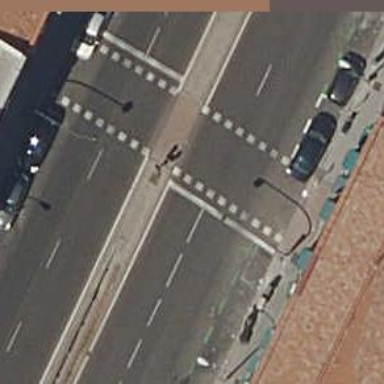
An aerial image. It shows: Road with traffic signals at the crossing.